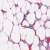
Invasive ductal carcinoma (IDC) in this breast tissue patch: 0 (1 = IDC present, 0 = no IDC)